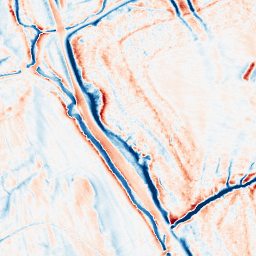
Category: classical
Decomposition family: gaussian_anisotropic
Decomposition parameters: sigma_x: 5
sigma_y: 2
Upsampling method: edge_directed
Upsampling parameters: scale: 2
Upsampling scale: 2